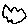
Label: cloud